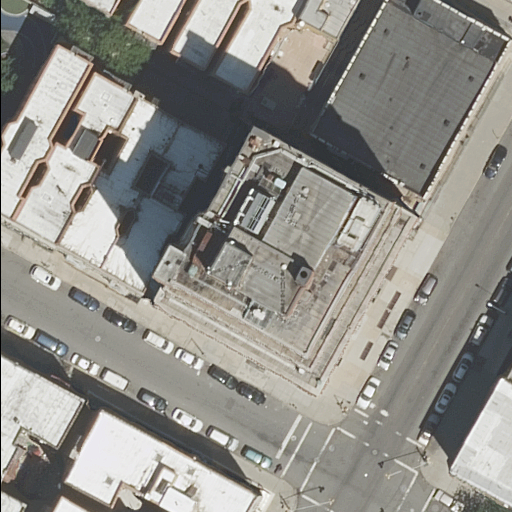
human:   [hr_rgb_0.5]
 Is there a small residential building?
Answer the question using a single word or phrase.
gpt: yes

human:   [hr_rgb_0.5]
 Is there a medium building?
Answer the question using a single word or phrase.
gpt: yes

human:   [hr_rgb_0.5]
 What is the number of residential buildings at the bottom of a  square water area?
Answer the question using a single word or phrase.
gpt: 0

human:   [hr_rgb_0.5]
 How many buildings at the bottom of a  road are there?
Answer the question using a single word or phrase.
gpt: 5

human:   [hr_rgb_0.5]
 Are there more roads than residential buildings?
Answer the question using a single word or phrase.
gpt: no

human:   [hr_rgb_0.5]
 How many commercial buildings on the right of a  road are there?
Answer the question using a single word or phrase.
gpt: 0

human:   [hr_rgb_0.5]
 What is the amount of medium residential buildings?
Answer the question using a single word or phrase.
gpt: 8

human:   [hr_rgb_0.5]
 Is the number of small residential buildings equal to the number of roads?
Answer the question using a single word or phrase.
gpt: no

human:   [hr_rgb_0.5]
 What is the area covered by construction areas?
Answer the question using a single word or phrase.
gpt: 0m2

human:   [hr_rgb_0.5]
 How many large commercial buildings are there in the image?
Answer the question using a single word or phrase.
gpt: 0

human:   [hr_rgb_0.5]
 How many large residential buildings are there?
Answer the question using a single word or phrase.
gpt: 2

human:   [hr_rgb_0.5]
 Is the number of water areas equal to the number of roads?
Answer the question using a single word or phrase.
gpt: no

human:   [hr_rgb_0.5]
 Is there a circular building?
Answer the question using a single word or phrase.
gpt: no

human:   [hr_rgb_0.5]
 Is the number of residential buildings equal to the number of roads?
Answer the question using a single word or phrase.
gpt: no

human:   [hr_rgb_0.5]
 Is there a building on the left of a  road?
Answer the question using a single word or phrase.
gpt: yes

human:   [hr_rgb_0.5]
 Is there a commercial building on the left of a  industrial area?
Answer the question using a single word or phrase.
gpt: no

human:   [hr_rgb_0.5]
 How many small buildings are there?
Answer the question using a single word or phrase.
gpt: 6

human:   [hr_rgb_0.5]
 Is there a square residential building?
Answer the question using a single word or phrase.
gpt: no

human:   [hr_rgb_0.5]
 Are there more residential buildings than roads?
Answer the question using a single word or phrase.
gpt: yes

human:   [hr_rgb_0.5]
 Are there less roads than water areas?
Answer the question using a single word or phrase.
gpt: no

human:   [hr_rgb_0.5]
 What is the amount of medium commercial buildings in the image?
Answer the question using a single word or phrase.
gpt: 0

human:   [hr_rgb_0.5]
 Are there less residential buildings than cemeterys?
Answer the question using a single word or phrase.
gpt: no

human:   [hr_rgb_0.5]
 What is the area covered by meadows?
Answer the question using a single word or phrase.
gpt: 0m2

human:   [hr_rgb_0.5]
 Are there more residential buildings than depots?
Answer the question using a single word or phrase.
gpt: yes

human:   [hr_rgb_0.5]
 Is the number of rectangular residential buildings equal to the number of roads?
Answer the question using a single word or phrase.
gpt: no

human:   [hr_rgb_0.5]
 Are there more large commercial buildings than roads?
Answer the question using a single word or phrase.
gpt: no

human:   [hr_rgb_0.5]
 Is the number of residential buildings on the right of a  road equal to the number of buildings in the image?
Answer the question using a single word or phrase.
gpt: no

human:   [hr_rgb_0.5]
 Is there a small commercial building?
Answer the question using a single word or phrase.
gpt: no

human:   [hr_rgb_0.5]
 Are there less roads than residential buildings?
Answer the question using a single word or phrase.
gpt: yes

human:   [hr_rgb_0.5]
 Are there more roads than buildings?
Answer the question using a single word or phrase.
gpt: no

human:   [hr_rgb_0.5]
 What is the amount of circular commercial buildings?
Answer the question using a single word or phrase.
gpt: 0

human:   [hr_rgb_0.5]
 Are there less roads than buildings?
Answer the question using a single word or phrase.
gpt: yes

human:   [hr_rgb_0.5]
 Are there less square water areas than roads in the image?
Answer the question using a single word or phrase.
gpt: yes

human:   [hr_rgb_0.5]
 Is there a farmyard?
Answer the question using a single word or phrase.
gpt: no

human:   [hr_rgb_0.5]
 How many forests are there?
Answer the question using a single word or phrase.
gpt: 0

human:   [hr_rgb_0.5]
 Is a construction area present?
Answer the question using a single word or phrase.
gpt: no